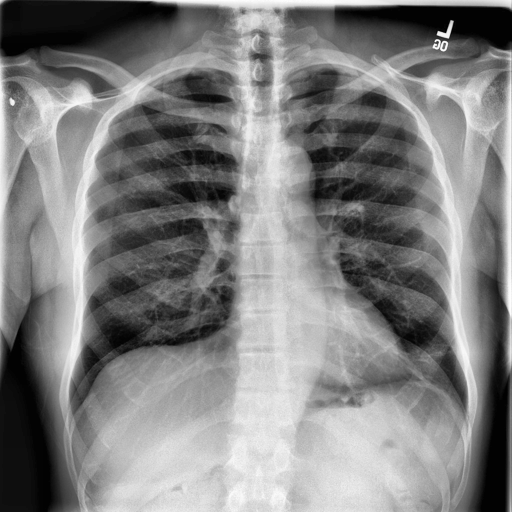
Finding: NORMAL